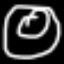
Label: donut